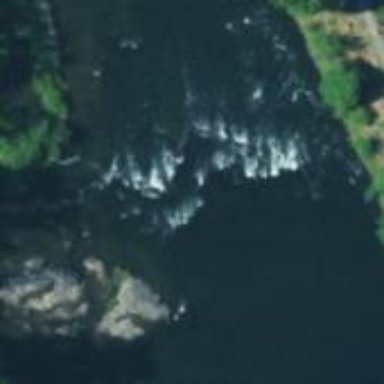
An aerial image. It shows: Scene featuring rapids in waterway.